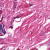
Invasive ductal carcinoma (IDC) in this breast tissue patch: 0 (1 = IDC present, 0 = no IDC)